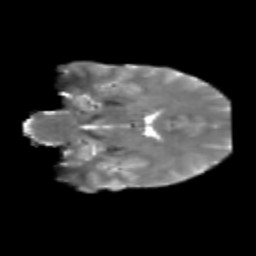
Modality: T2w
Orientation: coronal
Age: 26
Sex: male
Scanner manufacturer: siemens
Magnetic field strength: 3 T
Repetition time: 1.8 s
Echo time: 0.07 s